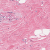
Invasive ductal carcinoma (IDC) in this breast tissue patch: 0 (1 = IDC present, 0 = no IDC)